Question: I'm searching old invoices using customer's name. Usually I select item in jcombo box and press the button to happen the action. It is working properly. I want to know is there any way we can load the action when I selecting the item from jcombo box.
Also I want to know how to refresh the jtable. Please be kind to help me.. thank you.
This is the source code I write to button's action.
'''
private void btnSearchCustomerActionPerformed(java.awt.event.ActionEvent evt) {
public void loadOldInvoiceByCustomer(JComboBox comboCustomer, JTable jtable2) {
try {
ResultSet rs1 = db.getData("SELECT cuid FROM customer WHERE cuname='" + comboCustomer.getSelectedItem().toString().trim() + "' ");
while (rs1.next()) {
try {
ResultSet rs2 = db.getData("SELECT DISTINCT inid FROM invoice WHERE cuid=' " + rs1.getInt("cuid") + " ' ");
while (rs2.next()) {
ResultSet rs3 = db.getData("SELECT DISTINCT isdate FROM indetails WHERE inid='" + rs2.getInt("inid") + "'");
try {
while (rs3.next()) {
Vector v = new Vector();
DefaultTableModel df = (DefaultTableModel) jtable2.getModel();
v.add(rs2.getInt("inid"));
v.add(comboCustomer.getSelectedItem().toString());
v.add(rs3.getString("isdate"));
df.addRow(v);
}
} catch (Exception e) {
JOptionPane.showMessageDialog(null, this.getClass().getName() + " " + "rs3" + e);
}
}
} catch (Exception e) {
JOptionPane.showMessageDialog(null, this.getClass().getName() + " " + "rs2" + e);
}
}
} catch (Exception e) {
JOptionPane.showMessageDialog(null, this.getClass().getName() + " " + "rs1" + e);
}
}
}
'''
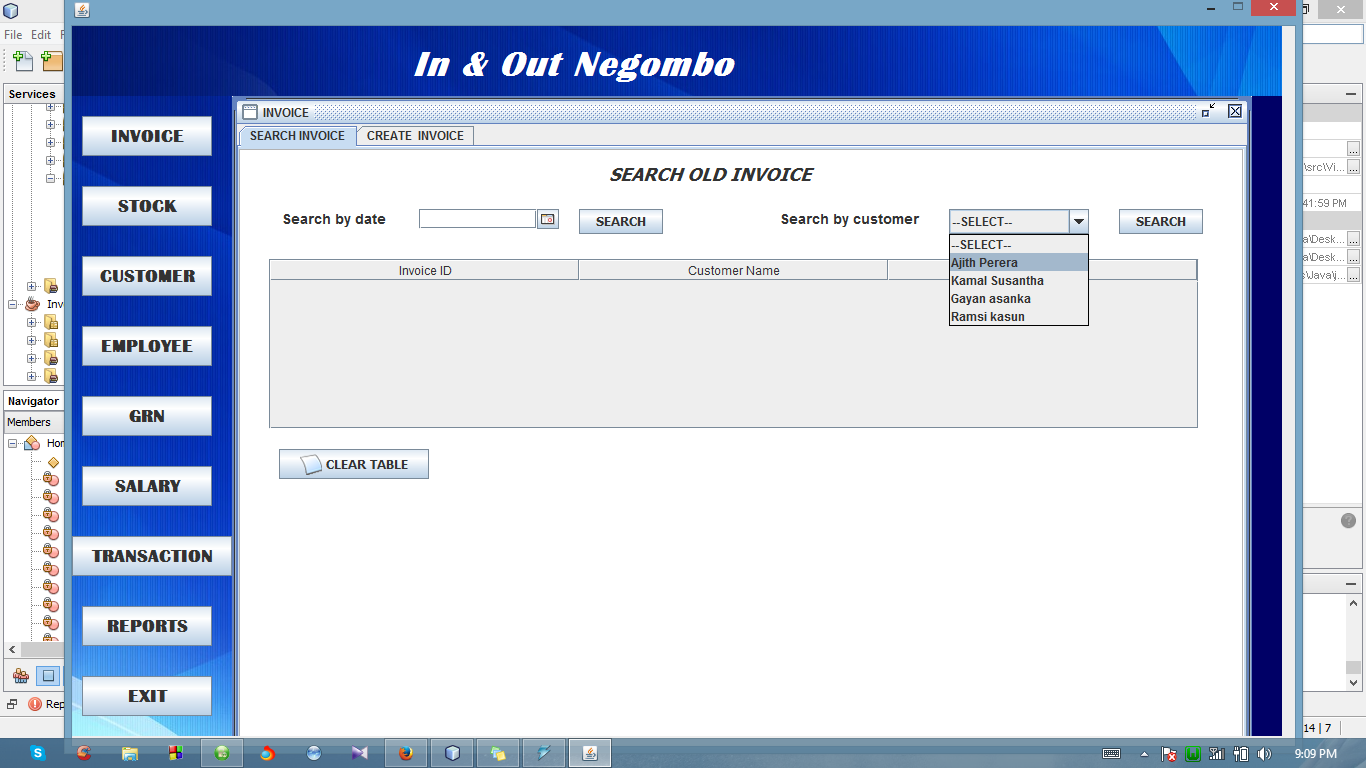
Answer: for 'JComboBox' you must call the actionListener's method like this:
'''
combo.addActionListener(new ActionListener(){
@Override
public void actionPerformed(ActionEvent arg0) {
// TODO Auto-generated method stub
JOptionPane.showMessageDialog(null, "selected: " + combo.getItemAt(combo.getSelectedIndex()));
}
});
'''